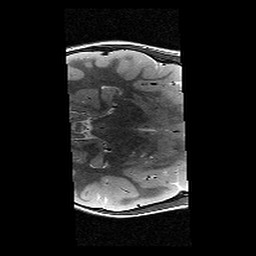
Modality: T2w
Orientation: axial
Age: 11
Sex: female
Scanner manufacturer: siemens
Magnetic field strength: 3 T
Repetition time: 9.23 s
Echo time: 0.067 s